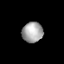
Tissue: lung
Cell type: Epithelial cells
Senescence score: 0.2078
Nuclear area (px): 418
Mean DAPI intensity: 165.091